Field crop: tomato
Growth stage: 2
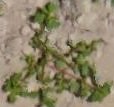
Species: portulaca